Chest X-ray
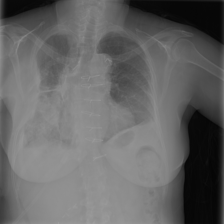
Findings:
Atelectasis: negative
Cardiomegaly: negative
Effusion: negative
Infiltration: negative
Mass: negative
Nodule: negative
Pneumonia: negative
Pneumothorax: negative
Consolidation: negative
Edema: negative
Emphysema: negative
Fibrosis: negative
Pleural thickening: negative
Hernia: negative